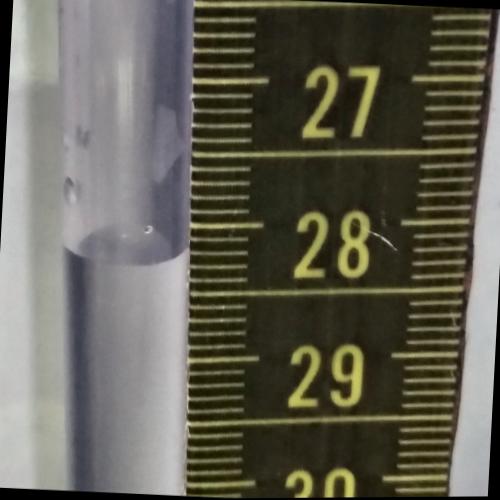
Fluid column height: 28.2 cm